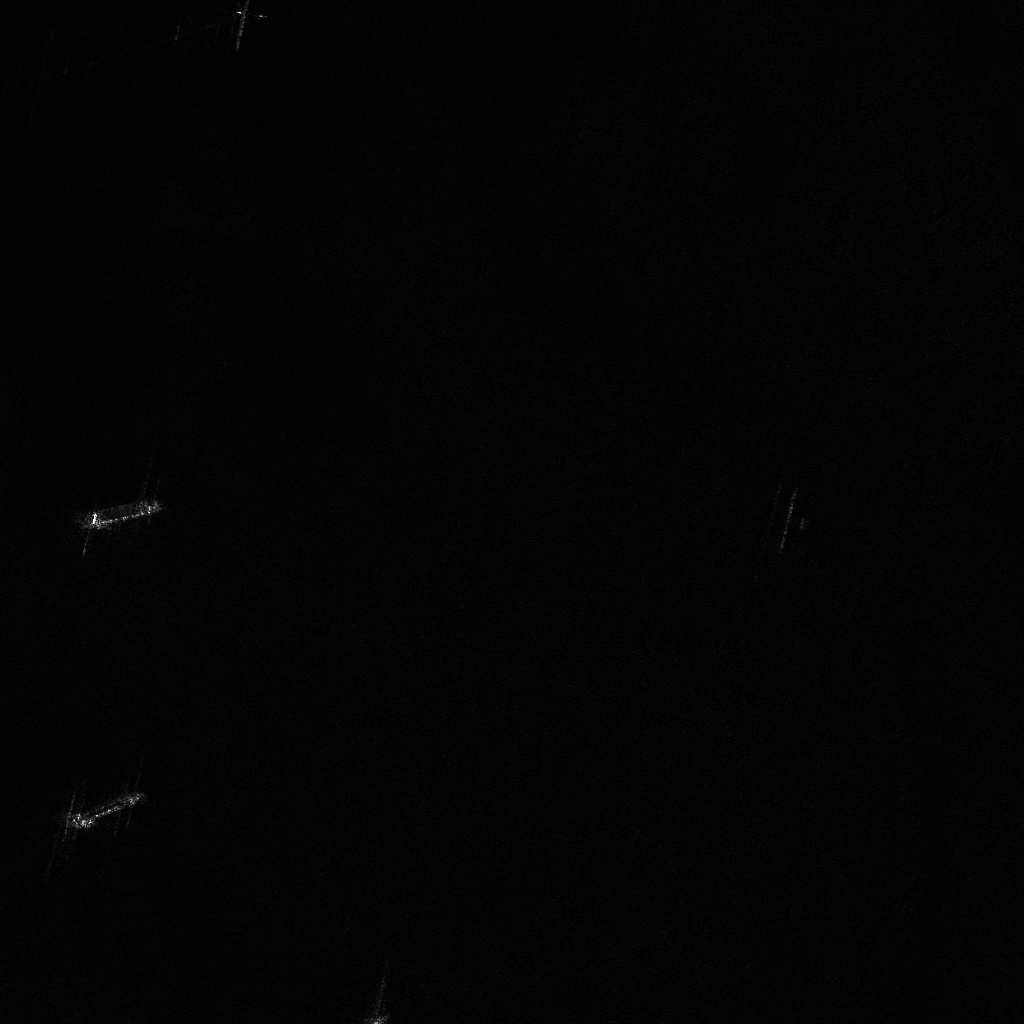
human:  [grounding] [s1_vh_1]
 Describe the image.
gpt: In the satellite image, there is  <ref>1 medium container </ref> <box>[[9, 75, 10, 82, 66]]</box> located at bottom left,  <ref>1 medium container </ref> <box>[[10, 46, 11, 53, 74]]</box> located at left.